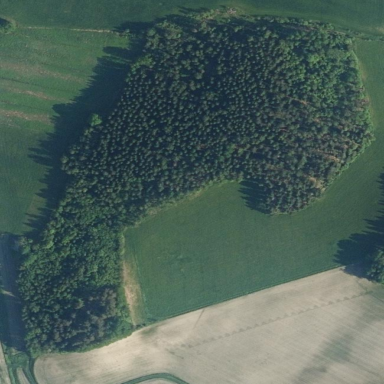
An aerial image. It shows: Serene woodland landscape.